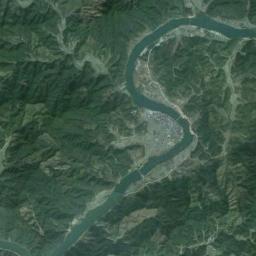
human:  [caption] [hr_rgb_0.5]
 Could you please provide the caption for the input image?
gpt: The river is surrounded by trees .

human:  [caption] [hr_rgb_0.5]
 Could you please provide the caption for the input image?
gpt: A green river curved into an S-shape with green mountains and large buildings on both sides of the bank .

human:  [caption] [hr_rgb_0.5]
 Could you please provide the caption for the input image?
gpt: The green river with a winding bank goes through the mountainous area covered with vegetation .

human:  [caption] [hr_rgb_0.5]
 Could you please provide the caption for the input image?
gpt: The river goes through trees and grass .

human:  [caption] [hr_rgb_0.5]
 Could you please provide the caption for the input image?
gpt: There are green forests and meadows around the river .